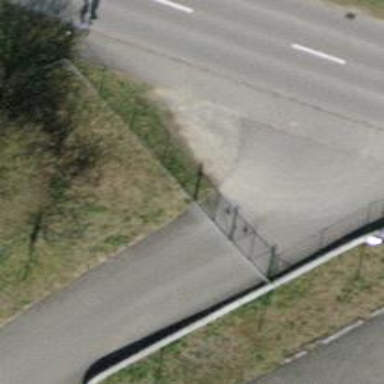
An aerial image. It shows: Gate.